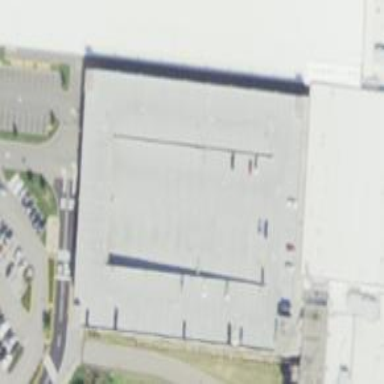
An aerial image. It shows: Multi-storey parking lot with concrete surface.